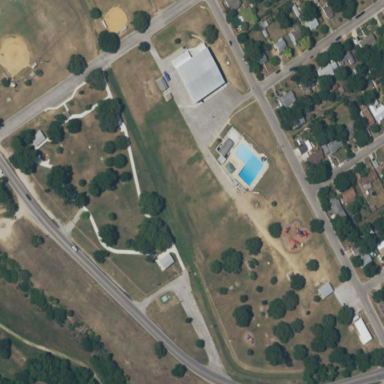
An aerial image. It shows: Park with swimming facilities.